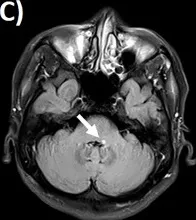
Imaging and pathological diagnosis. , pons.
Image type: radiology (mri)